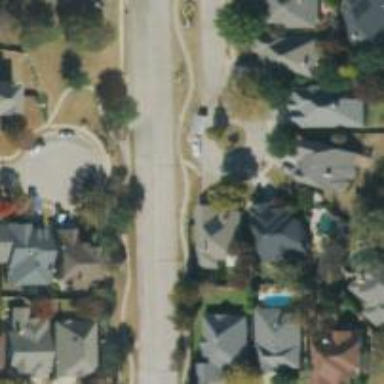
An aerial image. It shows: Turning loop on the road.